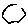
Label: hexagon